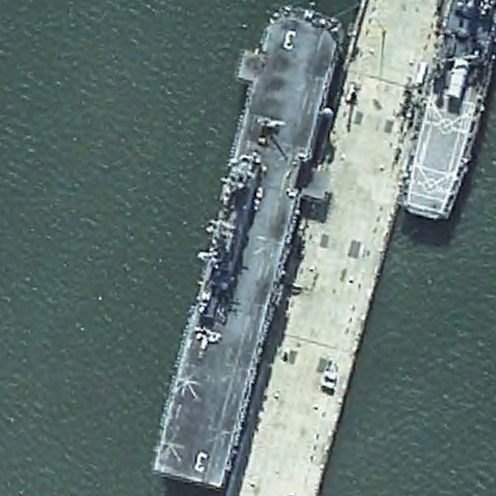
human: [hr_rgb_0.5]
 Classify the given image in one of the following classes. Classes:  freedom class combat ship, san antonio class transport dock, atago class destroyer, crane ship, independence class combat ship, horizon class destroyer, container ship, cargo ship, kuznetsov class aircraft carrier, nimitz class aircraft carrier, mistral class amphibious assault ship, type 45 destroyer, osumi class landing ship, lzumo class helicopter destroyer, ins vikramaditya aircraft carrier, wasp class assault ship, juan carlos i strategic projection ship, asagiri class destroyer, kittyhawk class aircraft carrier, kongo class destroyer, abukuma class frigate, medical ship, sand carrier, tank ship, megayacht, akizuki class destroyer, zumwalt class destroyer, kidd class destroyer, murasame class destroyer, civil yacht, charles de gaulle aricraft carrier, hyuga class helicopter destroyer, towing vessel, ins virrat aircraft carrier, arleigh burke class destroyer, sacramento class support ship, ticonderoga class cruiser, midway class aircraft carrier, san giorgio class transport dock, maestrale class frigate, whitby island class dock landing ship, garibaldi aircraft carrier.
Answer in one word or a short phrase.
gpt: Wasp class assault ship